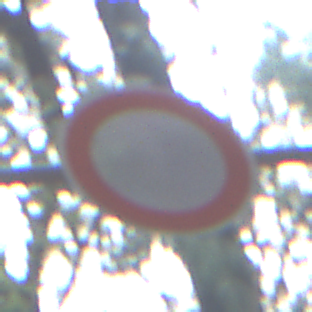
Verkehrszeichen: VerbotFahrzeugeAllerArt
Umgebung: Outdoor, Nature
Tageszeit: SunriseSunset
Wetter: NotSpecified
Licht: Natural
Jahreszeit: Autumn
Kontrast: MediumContrast